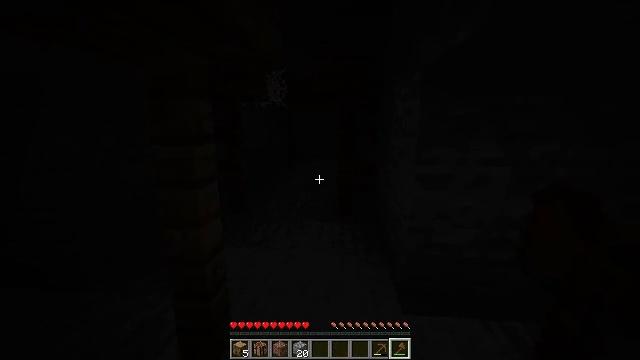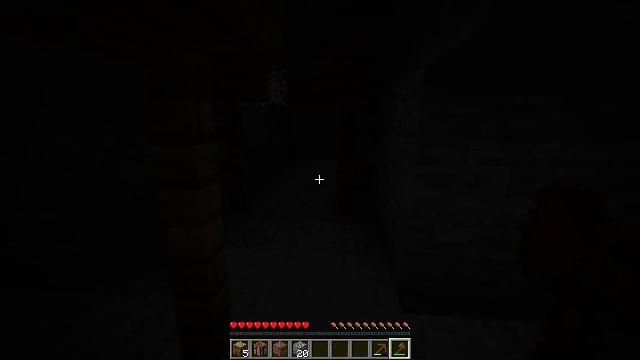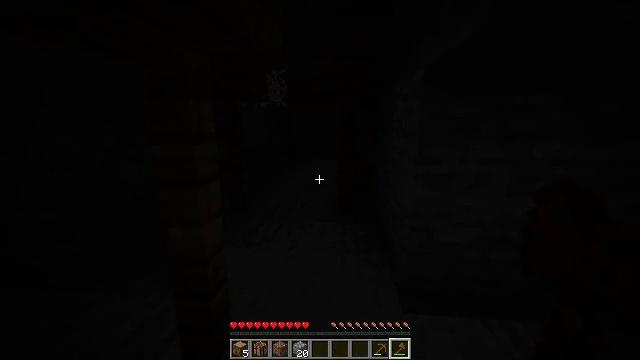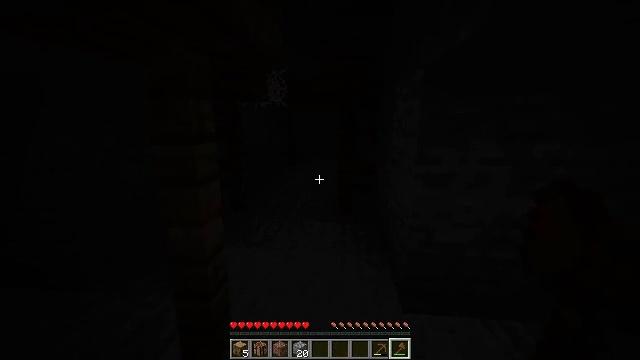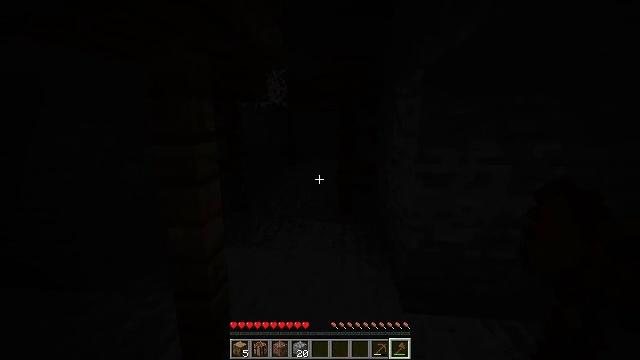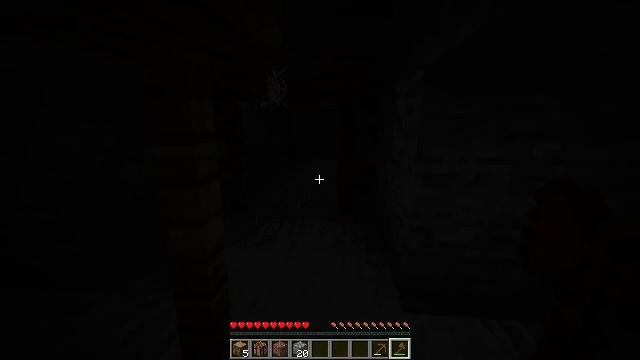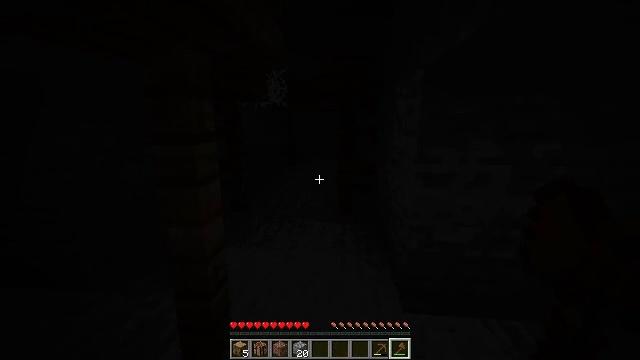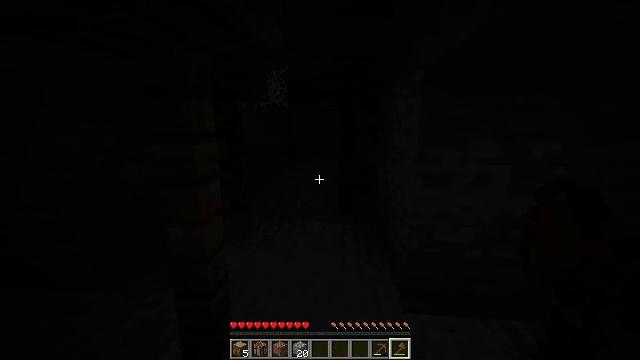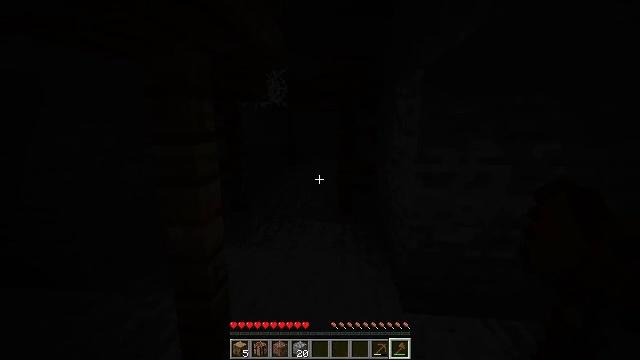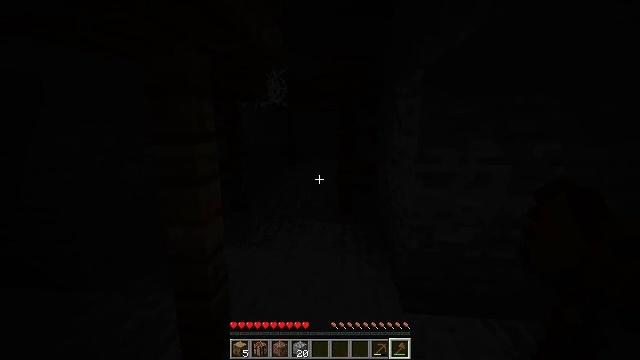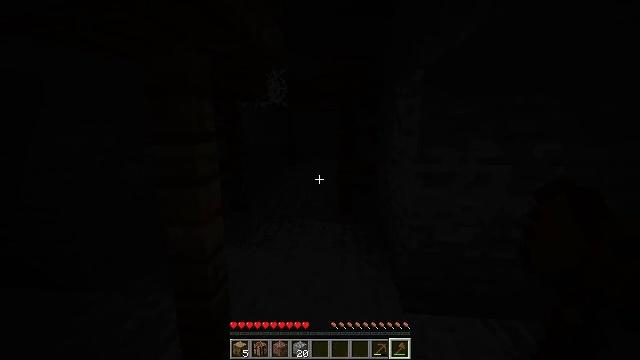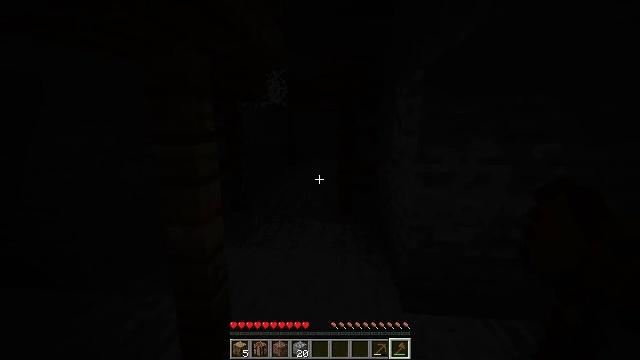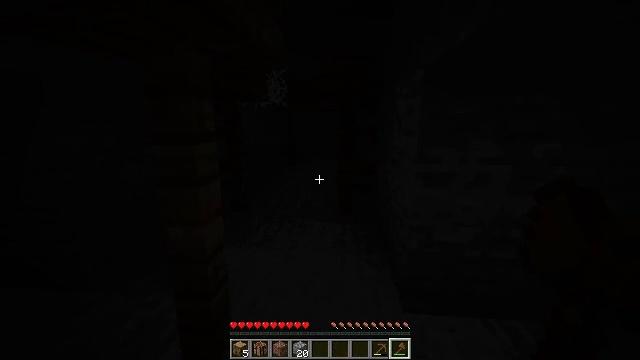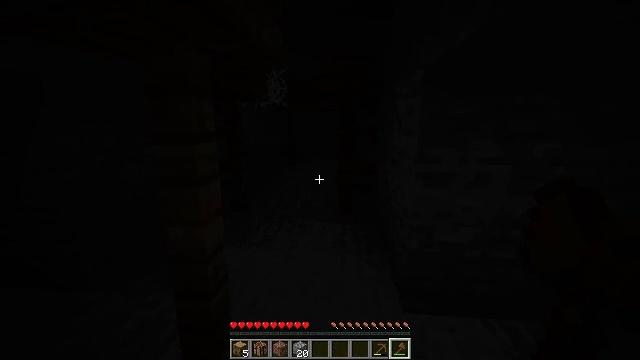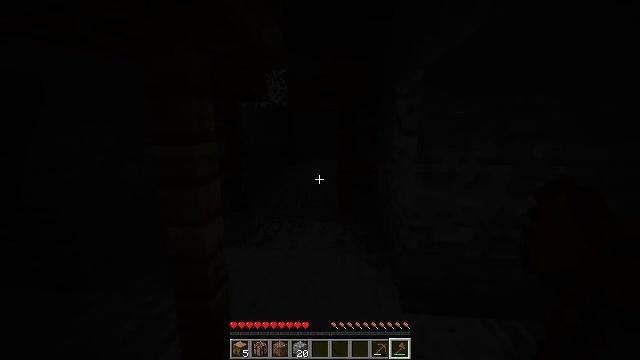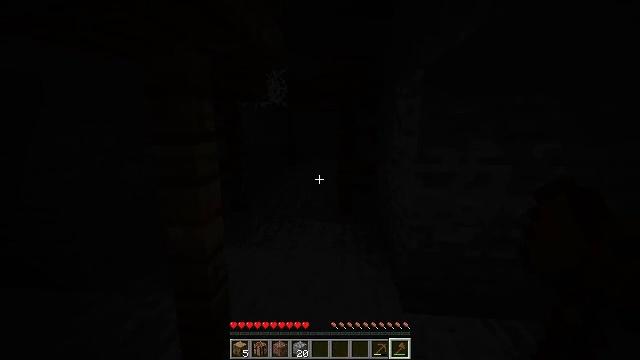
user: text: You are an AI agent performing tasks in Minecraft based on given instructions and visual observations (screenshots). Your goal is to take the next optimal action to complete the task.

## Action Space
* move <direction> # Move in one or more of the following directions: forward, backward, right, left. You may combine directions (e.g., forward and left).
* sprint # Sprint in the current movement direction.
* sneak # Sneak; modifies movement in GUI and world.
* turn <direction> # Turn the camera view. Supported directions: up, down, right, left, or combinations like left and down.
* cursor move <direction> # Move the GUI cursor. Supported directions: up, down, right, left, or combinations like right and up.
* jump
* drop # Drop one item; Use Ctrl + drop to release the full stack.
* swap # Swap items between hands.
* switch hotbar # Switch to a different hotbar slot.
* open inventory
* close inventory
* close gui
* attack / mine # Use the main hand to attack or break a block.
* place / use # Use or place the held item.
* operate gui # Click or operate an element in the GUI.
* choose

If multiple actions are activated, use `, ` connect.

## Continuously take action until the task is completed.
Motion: motion action
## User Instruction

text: Mine cobblestone underground.
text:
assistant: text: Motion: no_op
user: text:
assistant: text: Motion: no_op
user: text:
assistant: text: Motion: no_op
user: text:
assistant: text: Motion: no_op
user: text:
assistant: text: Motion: no_op
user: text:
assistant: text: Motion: no_op
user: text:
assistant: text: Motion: no_op
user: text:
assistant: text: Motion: no_op
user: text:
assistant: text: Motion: no_op
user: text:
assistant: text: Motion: no_op
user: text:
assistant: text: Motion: no_op
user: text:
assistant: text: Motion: no_op
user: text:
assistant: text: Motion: no_op
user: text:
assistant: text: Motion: no_op
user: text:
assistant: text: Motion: no_op
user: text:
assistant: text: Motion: no_op
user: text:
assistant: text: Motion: turn right
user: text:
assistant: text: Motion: turn right and up
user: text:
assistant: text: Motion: turn right
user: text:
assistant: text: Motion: turn right
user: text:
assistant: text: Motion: turn right
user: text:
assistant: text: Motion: no_op
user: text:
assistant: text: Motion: no_op
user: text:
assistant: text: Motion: no_op
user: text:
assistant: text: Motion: no_op
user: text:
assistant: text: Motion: no_op
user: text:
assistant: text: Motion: turn right
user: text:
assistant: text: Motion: turn right
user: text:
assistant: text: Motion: turn right and up
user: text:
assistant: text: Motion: turn right and up